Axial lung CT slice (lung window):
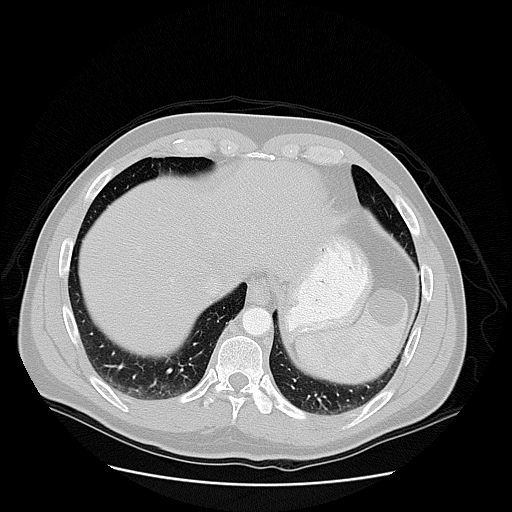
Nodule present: no